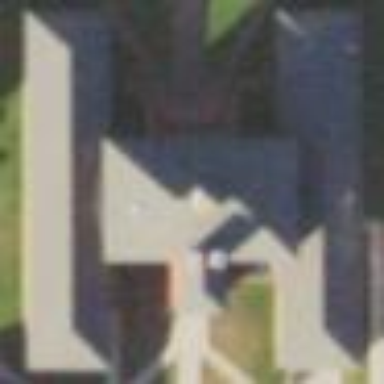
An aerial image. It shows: University building.